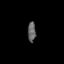
Tissue: skin
Cell type: Epithelial cells
Senescence score: 0.2062
Nuclear area (px): 156
Mean DAPI intensity: 97.244